Question: So as the title says, I'm creating an Android application with an SQLite database. This database will be synchronized with a MySQL database connected to a homepage (and also in the future the MySQL database will be used in conjunction with IPhone).
If the user makes a change on the android system or the MySQL database it will synchronize the data between the two when an internet connection is available.
The first question is - How will I be able to know which one of the databases that contains the last version? I cannot trust the timestamp since anyone can change the time-setting on their phone, right?
The second question is more of a design-issue, see the attached image:

The current plan for the design is using some kind of DataAccessObject pattern, which will help me with the data access, the SQLiteDb will be used for speed the first time a listview (for instance) is showed to the user and it will be updated in the background by the HttpUserDAO.
I've got the feeling that this is not "good design" - coming from PHP when I'm used to work with Doctrine2 this just feels wrong somehow.
Is there any other pattern I should read up on, when handling the database and objects? (I'd like to stay away from ORM frameworks right now to have some more control myself) Or should I just use pure data access objects without building the model objects? Any tips? I get stuck when using data access objects or active record when trying to design for "objects owning objects" that should be saved to the database.
Thank you for your help!
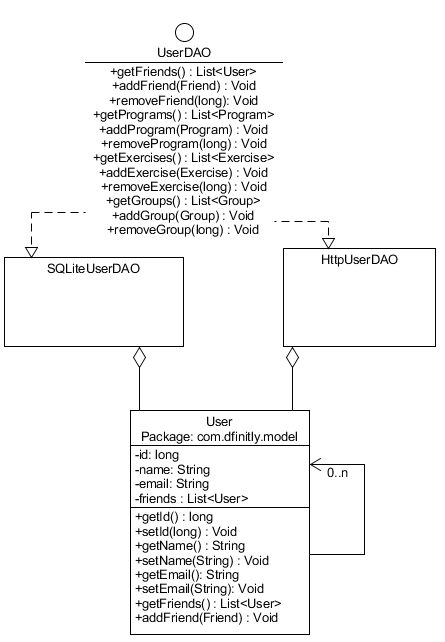
Answer: To answer the question about "most recent data" - you should be able to access GMT time on the device and the server. Although the user or the device may report this inaccurately, if you normalize to GMT (drop timezone changes and day saving time adjustments), you will have the most reliable time indicator. Also, you can also include things like "record number" and verify that against recent updates and whether or not the GMT timestamp is similar to other updates being made. You can also have "invalid record data" responses for data that seems suspicious. If the user messes with GMT settings in some way, you can build monitoring into your updates to see if the updates "make sense" - but mostly, this is unlikely to happen. A GMT timestamp is usually sufficient.
On your "design" question, you need a "system of record" or SOR - in other words, the device database should be the SOR for display. If your HTTP object indicates that the SOR is out of date, it should update the SOR on the device because your server is the SOR for centralized data. Once the update to the device SOR is complete, it should notify the display that the data has been modified and needs to be refreshed.
You are correct - your model indicates that there is a problem. You cannot have the display rely on two data sources simultaneously. The pattern described above will work in nearly all cases. If it does not work (like for a stock trading app), then you need to eliminate the problem (in the case of a stock trading app, device records for prices can easily age, so you remove the device SOR and display a "data not available" message when an HTTP connection cannot be established).
EDIT:
'Cursor's handle binding to the database by having methods like 'registerContentObserver' and 'setNotificationUri'. In other words, the issue for data consistency comes down to the urgency/importance of the data. If the core data changes but the display does not, what problems does that create? In your case, you should probably implement some kind of similar registration for changes. That registration can include a long series of possible methods (like "data out of sync" and "synchronizing data" and "updating data" etc.). Basically, it requires creating a listener interface that an object can register, and then selecting which data in the database will be monitored. Then simply send notifications to those listeners when any event occurs that you are interested in monitoring.
For example, you can have your HTTP DAO notify that an update is in progress by having an "updateInProgress" registration. If you only care after data has been updated, then after an update to a table in your database, you can have a "datasetChanged" listener notification.